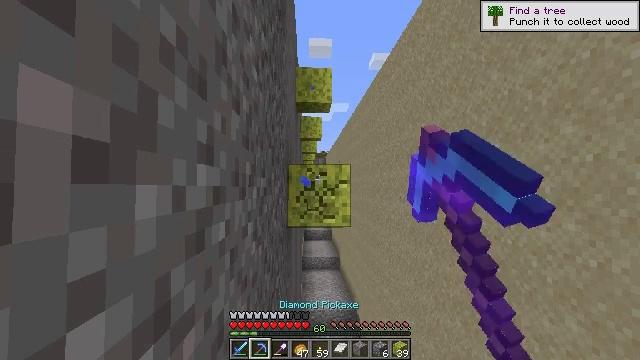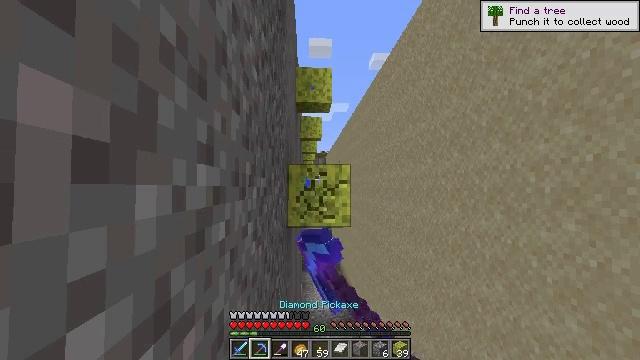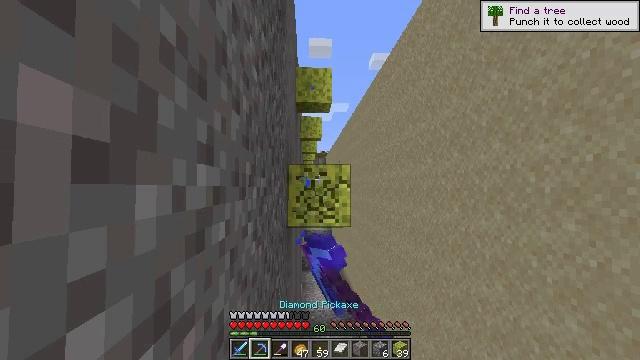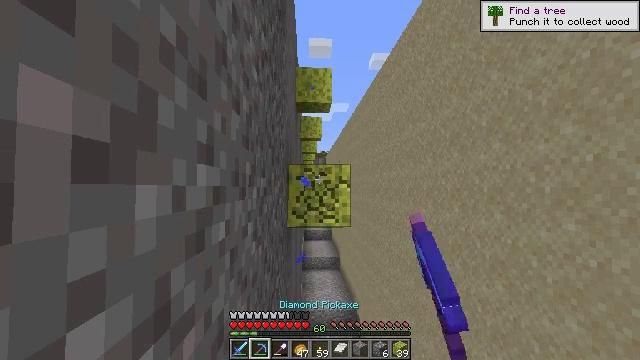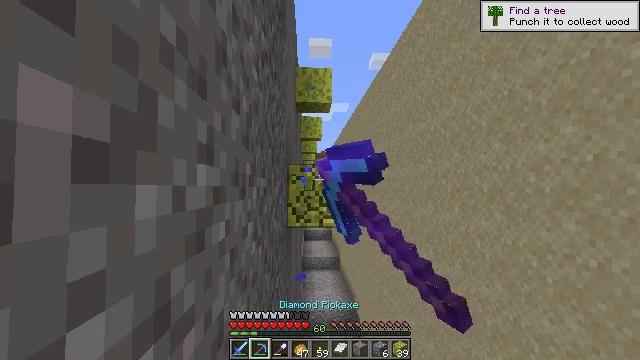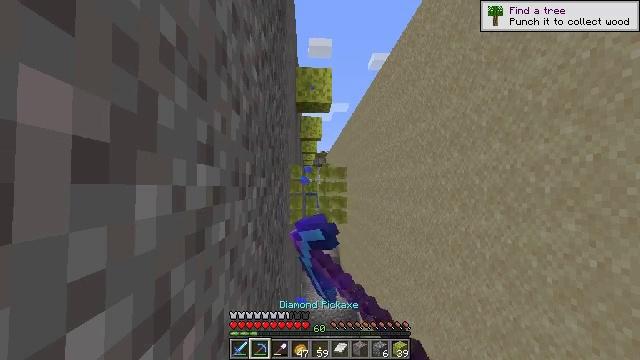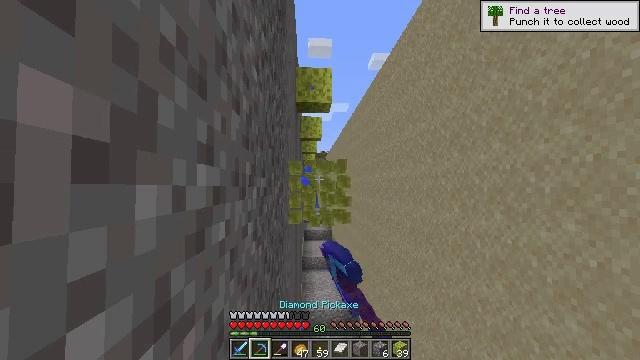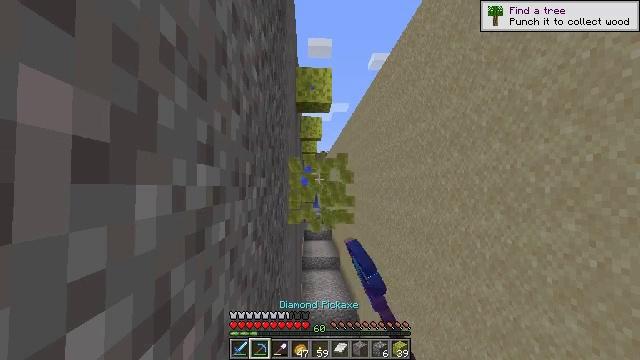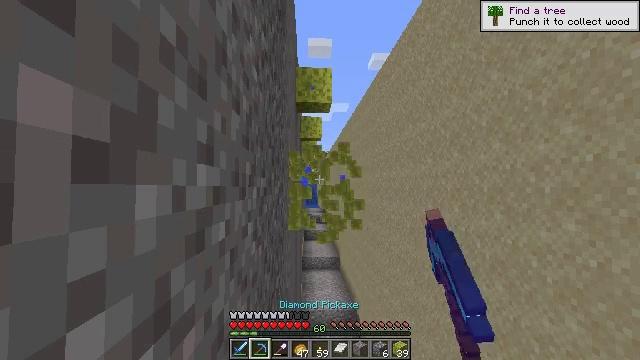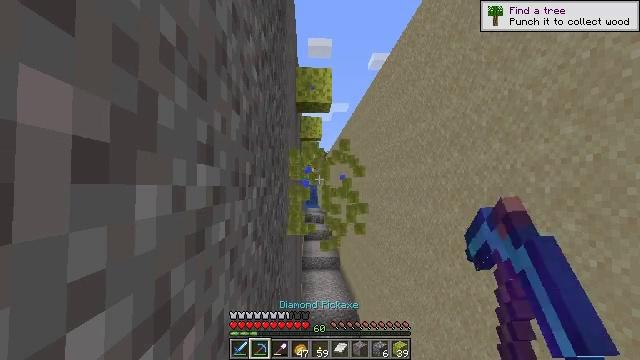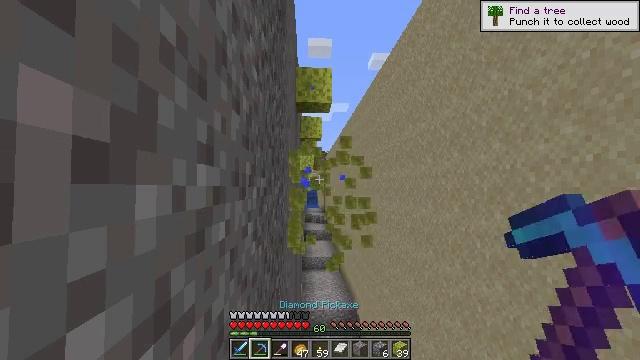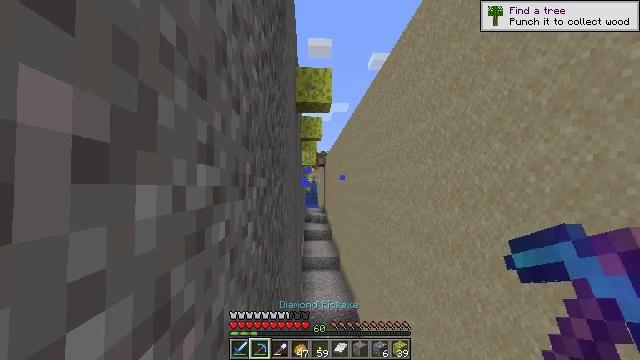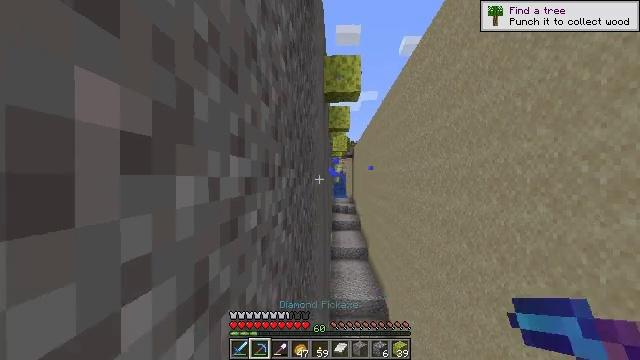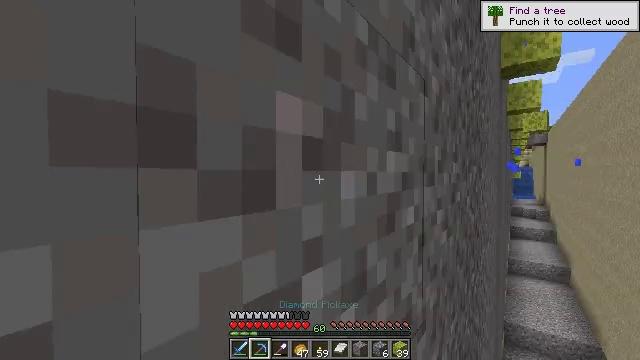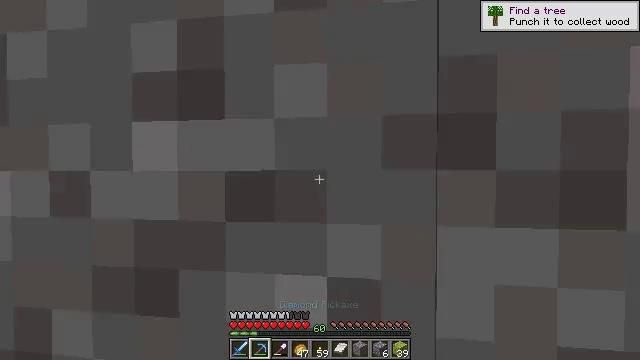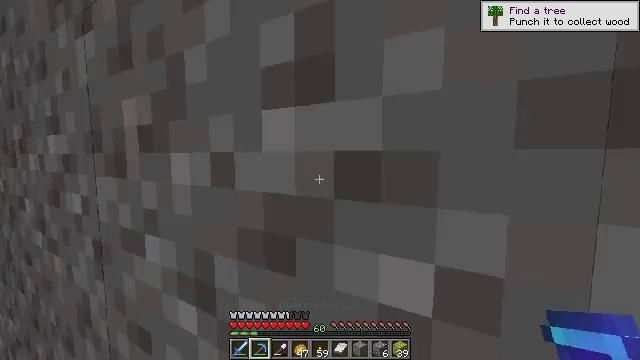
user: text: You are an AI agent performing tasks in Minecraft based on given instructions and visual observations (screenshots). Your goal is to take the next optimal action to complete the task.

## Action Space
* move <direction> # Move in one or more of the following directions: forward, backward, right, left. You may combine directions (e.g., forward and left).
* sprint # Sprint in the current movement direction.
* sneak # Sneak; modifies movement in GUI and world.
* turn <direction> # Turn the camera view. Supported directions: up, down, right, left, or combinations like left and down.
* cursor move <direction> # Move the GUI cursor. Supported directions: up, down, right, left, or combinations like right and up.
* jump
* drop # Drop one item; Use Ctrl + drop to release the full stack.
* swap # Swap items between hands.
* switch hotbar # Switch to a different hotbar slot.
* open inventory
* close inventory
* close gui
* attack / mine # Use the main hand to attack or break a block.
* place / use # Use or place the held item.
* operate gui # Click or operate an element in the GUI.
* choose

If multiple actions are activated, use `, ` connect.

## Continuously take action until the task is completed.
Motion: motion action
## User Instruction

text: Mine the wet sponge underwater.
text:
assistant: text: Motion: attack / mine
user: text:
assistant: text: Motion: attack / mine
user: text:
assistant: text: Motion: attack / mine
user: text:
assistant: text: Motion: attack / mine
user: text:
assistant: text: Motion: attack / mine
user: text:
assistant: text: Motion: attack / mine
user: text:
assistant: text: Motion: attack / mine
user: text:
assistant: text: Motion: attack / mine
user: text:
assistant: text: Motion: attack / mine
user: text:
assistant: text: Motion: attack / mine
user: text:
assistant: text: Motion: attack / mine
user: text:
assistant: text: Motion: turn left and down
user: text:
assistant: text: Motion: turn left and down
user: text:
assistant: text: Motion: turn left
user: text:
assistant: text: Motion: turn left and down
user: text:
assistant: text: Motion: turn left
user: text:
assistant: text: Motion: turn left and up
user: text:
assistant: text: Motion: no_op
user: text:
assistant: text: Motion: turn right and down
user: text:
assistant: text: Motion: turn left and down
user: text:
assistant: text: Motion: turn left and down
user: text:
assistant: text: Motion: turn left
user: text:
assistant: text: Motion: turn left and up
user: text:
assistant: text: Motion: turn left and up
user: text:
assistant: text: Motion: turn left
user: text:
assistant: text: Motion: turn left
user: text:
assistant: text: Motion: no_op
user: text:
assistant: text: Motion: no_op
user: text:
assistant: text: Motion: attack / mine
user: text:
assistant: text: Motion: attack / mine